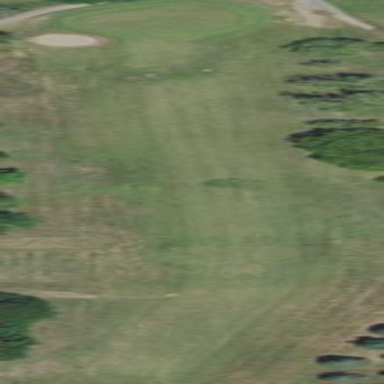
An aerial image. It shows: Golf fairway surrounded by grass.